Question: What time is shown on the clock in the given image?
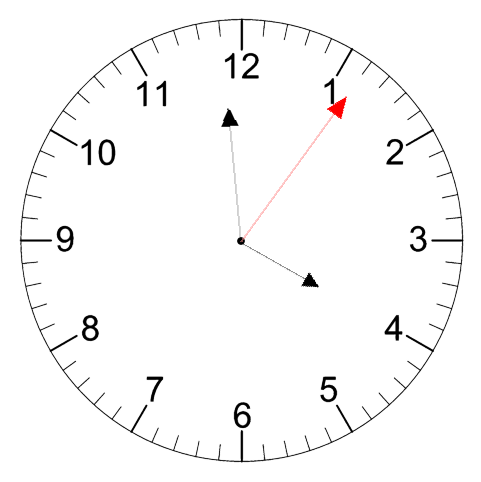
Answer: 03:59:06